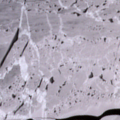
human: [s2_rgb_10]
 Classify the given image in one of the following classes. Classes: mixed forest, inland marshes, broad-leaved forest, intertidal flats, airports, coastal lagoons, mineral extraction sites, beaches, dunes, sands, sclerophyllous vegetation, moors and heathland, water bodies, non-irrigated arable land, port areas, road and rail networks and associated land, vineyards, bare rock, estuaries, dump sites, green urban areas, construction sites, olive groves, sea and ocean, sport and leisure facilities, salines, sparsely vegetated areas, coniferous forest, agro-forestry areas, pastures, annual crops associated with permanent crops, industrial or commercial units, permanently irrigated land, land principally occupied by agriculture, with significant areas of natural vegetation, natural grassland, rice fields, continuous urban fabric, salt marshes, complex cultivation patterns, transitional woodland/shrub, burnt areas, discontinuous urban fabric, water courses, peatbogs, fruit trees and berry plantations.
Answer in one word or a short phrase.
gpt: sea and ocean